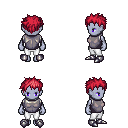
a pixel art fantasy rpg character, female body template, dark elf, purple skin, steel chest armor, white pants, ruby red bedhead hairstyle, metal boots, four views (front, back, left, right), 2x2 character sprite sheet, small pixel art, hard edges, no anti-aliasing